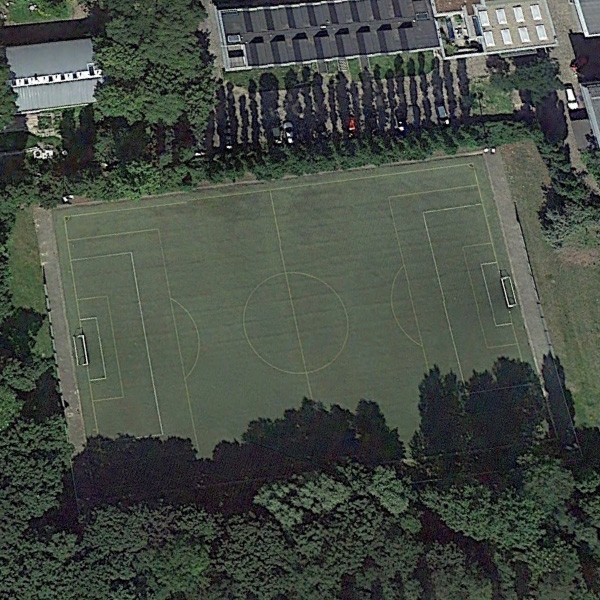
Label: Playground